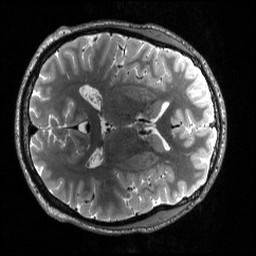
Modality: T2w
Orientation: axial
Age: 24
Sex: male
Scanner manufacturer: siemens
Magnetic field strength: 3 T
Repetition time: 3.2 s
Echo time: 0.566 s